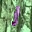
Label: 1